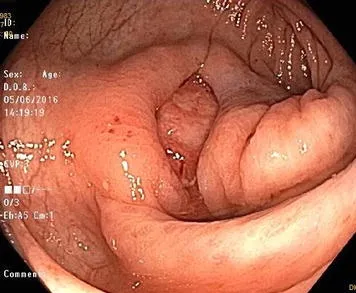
Ulceration visualized on colonoscopy. Colonoscopy conducted 12 months post-HSCT showing healthier tissue in the periphery and a central area of ulceration.
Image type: endoscopy (gi_endoscopy)